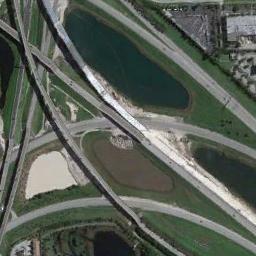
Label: overpass